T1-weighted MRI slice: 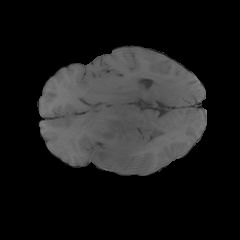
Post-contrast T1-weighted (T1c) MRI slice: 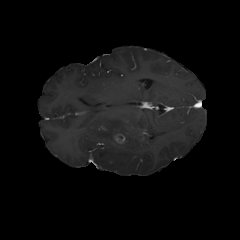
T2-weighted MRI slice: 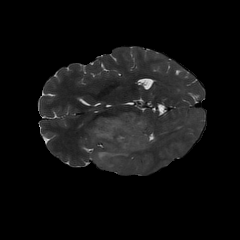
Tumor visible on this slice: yes